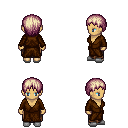
a pixel art fantasy rpg character, female body template, human, tanned skin, brown robe, robe skirt, white blonde plain hairstyle, white slippers, four views (front, back, left, right), 2x2 character sprite sheet, small pixel art, hard edges, no anti-aliasing